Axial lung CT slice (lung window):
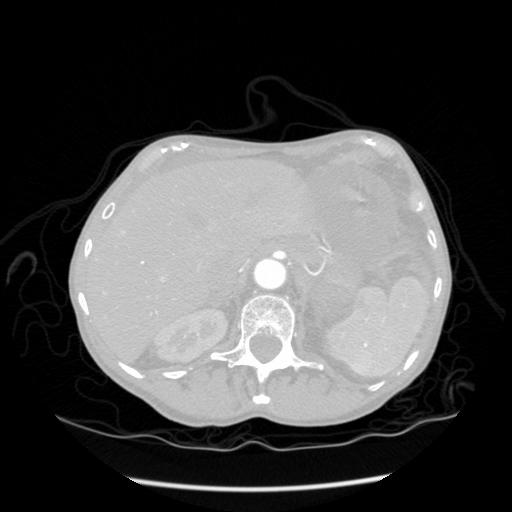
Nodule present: no